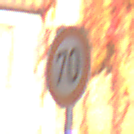
Verkehrszeichen: Geschwindigkeit70
Umgebung: Outdoor, Urban
Tageszeit: MorningAfternoon
Wetter: Clear
Licht: Natural
Jahreszeit: NotSpecified
Kontrast: MediumContrast